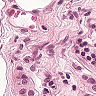
Metastatic tissue present: yes